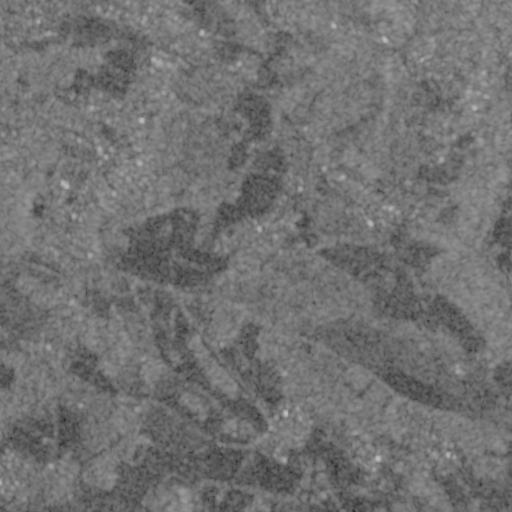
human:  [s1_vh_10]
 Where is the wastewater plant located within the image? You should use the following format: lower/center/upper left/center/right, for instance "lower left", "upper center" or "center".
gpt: The wastewater plant is located in the center left of the image.
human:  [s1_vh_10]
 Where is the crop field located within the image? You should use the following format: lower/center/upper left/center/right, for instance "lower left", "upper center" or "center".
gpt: There is no crop field in the image.

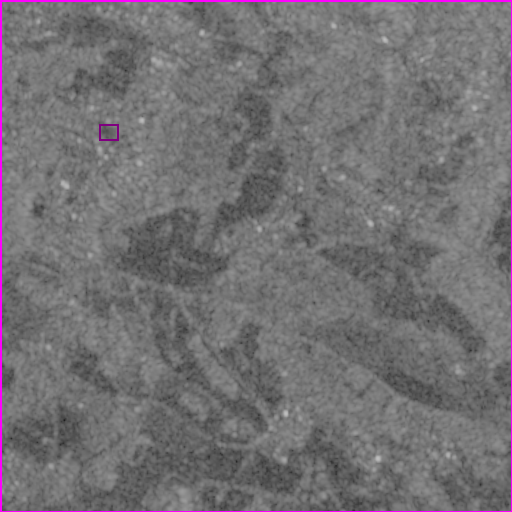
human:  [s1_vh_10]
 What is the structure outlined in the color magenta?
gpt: The structure outlined in magenta is a crop field.
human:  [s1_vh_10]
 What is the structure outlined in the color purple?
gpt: The structure outlined in purple is a park.
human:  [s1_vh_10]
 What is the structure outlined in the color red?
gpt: There is no red outline.